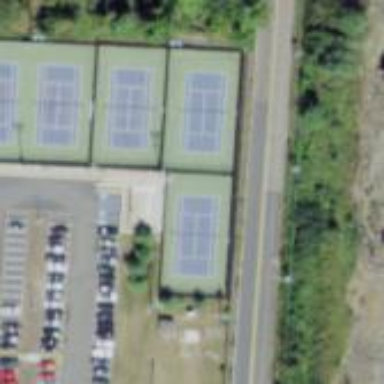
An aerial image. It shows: Tennis court on the leisure land pitch.